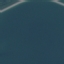
Land use / land cover class: SeaLake